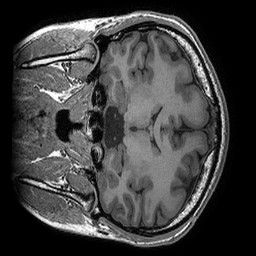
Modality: T1w
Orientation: coronal
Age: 24
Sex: female
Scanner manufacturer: ge
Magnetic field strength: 3 T
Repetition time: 0.006652 s
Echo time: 0.002928 s